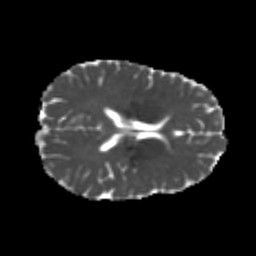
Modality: MD
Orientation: axial
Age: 20
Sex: female
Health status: healthy
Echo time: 0.074 s